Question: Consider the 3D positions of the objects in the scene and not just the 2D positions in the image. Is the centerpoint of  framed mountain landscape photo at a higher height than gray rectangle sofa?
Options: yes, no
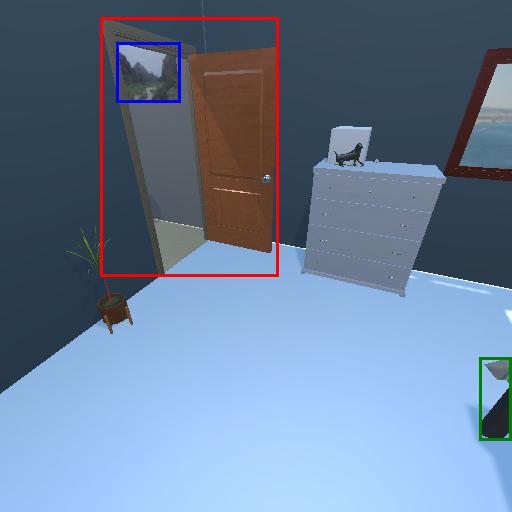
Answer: yes